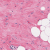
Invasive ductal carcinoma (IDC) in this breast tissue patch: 0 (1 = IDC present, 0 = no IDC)